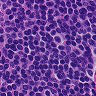
Metastatic tissue present: no